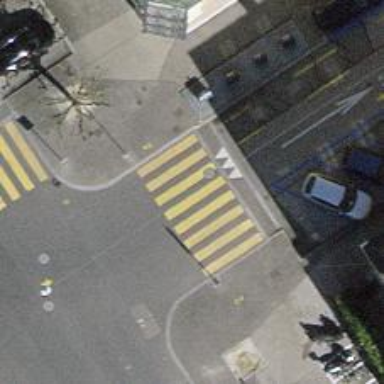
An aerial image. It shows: Zebra crossing on the road.